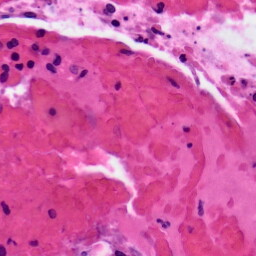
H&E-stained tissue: Colon